Question: 'CEdit' has the member function 'ShowBalloonTip', do you know if there is a chance to show the Balloon Tip for e.g. a 'CComboBox'?

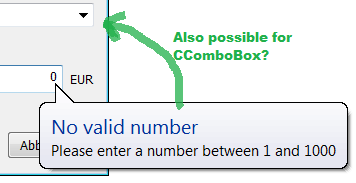
Answer: You'll just need to implement your own balloon tool-tip, or you can just use the
'CBalloonHelp' class implemented in this <URL>.
The function you need to use is:
'''
void CBalloonMsg::ShowForCtrl( LPCTSTR lpszHdr, LPCTSTR lpszBody, HWND hCtrl, HICON hIcon /*= NULL*/ );
'''